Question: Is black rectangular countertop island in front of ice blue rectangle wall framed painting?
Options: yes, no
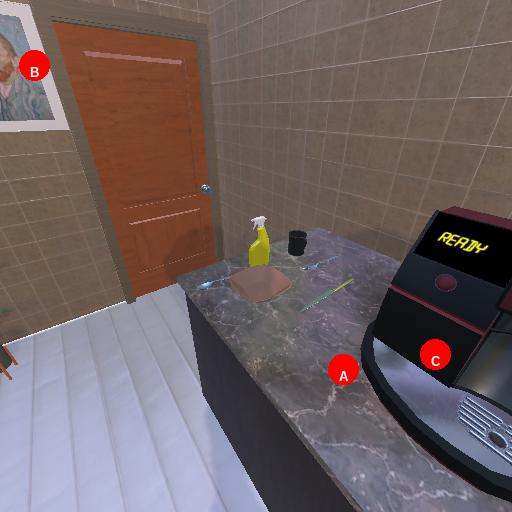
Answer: yes